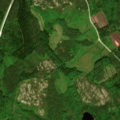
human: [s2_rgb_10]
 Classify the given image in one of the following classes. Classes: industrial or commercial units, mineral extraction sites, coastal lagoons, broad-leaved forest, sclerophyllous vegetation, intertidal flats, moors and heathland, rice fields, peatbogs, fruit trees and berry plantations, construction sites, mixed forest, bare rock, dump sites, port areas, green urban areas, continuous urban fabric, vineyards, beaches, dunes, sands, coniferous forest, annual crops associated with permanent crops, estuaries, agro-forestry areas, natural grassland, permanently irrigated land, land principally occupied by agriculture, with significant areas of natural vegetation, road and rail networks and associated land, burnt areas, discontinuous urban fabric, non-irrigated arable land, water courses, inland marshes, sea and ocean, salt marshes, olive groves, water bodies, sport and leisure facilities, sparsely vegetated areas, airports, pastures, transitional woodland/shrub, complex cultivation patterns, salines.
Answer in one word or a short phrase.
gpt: mixed forest, transitional woodland/shrub